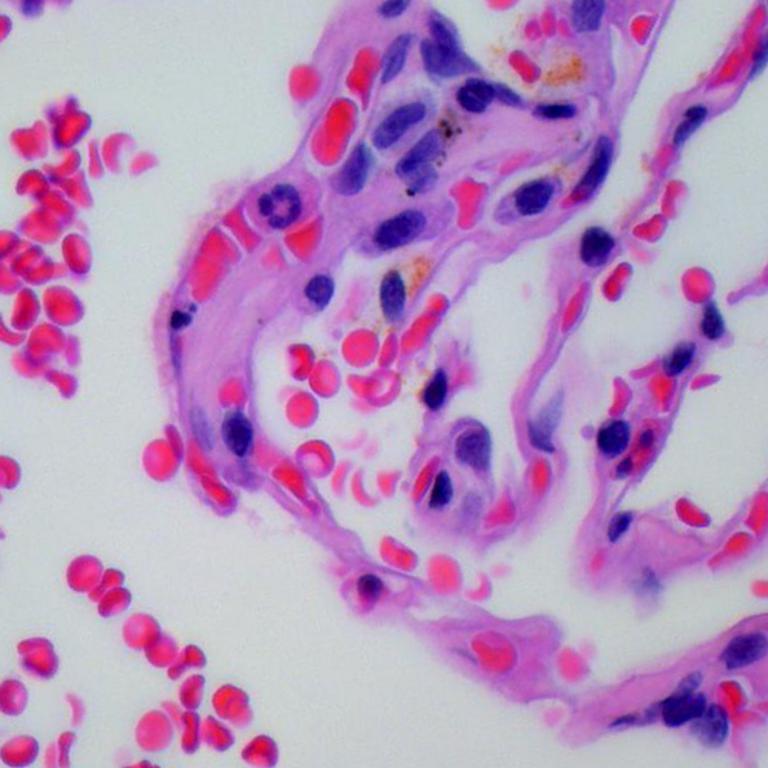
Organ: lung
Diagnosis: benign